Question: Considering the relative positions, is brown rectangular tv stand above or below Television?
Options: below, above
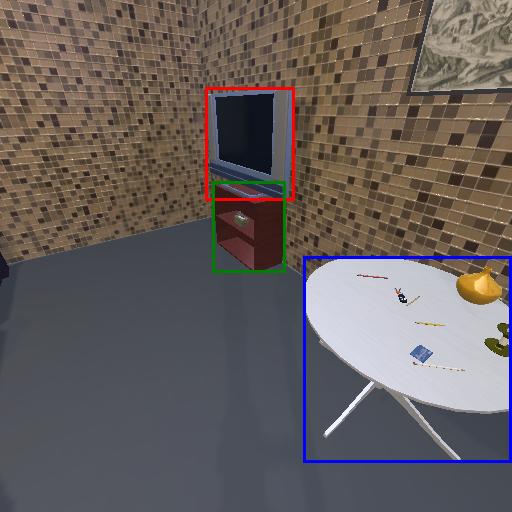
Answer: below